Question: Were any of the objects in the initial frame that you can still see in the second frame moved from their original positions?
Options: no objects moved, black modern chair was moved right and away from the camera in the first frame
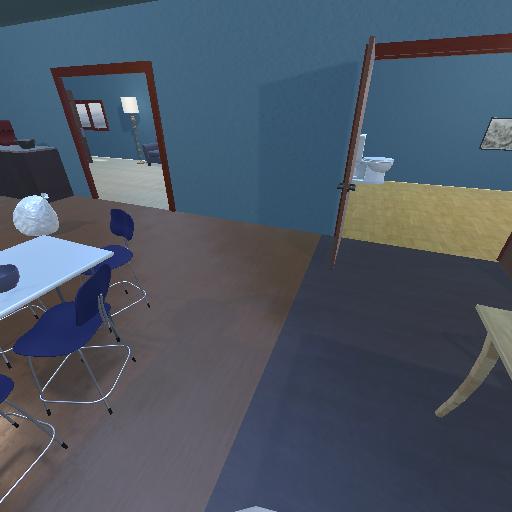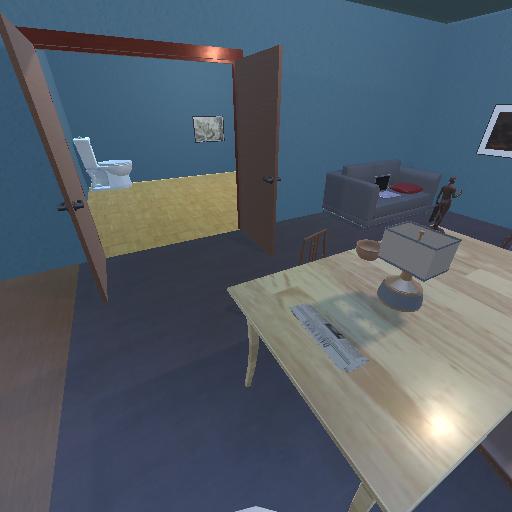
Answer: no objects moved